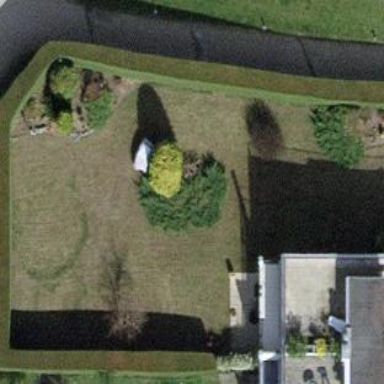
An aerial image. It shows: Garden surrounded by fence.